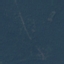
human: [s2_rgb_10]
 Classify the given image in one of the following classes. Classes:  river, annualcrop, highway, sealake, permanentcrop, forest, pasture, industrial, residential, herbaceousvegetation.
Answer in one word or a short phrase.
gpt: Forest